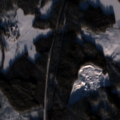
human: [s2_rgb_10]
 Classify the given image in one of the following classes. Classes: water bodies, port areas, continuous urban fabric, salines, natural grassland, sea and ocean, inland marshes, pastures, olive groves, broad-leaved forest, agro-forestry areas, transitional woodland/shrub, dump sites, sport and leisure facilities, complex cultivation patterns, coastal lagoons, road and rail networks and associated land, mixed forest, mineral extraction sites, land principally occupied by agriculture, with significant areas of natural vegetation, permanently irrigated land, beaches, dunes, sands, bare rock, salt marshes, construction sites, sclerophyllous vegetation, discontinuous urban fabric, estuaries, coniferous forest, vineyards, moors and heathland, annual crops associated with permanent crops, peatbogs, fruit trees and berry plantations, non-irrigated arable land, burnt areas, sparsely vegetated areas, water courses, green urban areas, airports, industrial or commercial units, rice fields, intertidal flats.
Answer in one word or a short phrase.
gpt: land principally occupied by agriculture, with significant areas of natural vegetation, coniferous forest, mixed forest, transitional woodland/shrub, water bodies